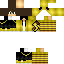
A male human skin with medium skin, wearing brown long hair dressed in a yellow hoodie and brown pants, featuring a closed mouth.